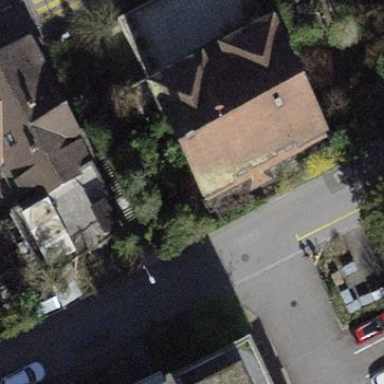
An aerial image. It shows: Building with tile roof.